Question: I am Developing VB.net application.
In that application I take 'DataGirdView' to display data.
I took 'DataSource' property of the datagridview to display 3 columns' data directly from database.
After those columns I add another 'DataGridViewComboBoxColumn'. Then I a want to add dynamic the data into that 'ComboBoxColumn'.
how to do this?

'''
Private Function CreatComboBoxWithEnum() As DataGridViewComboBoxColumn
Dim combo As New DataGridViewComboBoxColumn()
Sqlconn = New SqlConnection
Sqlconn.ConnectionString = "server=.\SQLEXPRESS_2005;Initial Catalog=MachineShopScheduling ;Integrated Security=SSPI;"
Dim adpter As New SqlDataAdapter
Dim ds As New DataTable
Try
Sqlconn.Open()
Dim Query As String
For Each dr As DataGridViewRow In DataGridView1.Rows
Dim val As String = dr.Cells("SrDataGridViewTextBoxColumn").Value.ToString
Query = "select OperationNo from RoutingCalculation where Sr ='" & val & "' "
COMMAND = New SqlCommand(Query, Sqlconn)
adpter.SelectCommand = COMMAND
adpter.Fill(ds)
combo.DataSource = ds
combo.DataPropertyName = "OperationNo"
combo.Name = "OperationNo"
OperationNo.ValueMember = "OperationNo"
OperationNo.DisplayMember = "OperationNo"
Next
Sqlconn.Close()
Catch ex As Exception
MessageBox.Show(ex.Message)
End Try
Return combo
End Function
'''
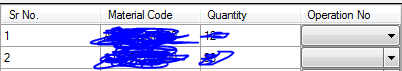
Answer: '''
Private Sub load_operationNo()
Sqlconn = New SqlConnection
Sqlconn.ConnectionString = "server=.\SQLEXPRESS_2005;Initial Catalog=MachineShopScheduling ;Integrated Security=SSPI;"
Try
op.Name = "OperationNo"
DataGridView1.Columns.Add(op)
Sqlconn.Open()
Dim Query As String
Dim i As Integer = 0
For Each dr As DataGridViewRow In DataGridView1.Rows
Dim OPno As New DataGridViewComboBoxCell
With OPno
Dim adpter As New SqlDataAdapter
Dim dt As New DataTable
Dim val As String = dr.Cells("SrDataGridViewTextBoxColumn").Value.ToString
Query = "select OperationNo from RoutingCalculation where Sr = " & val & " order by sr"
Using cmd As New SqlCommand(Query, Sqlconn)
adpter.SelectCommand = cmd
adpter.Fill(dt)
End Using
.DataSource = dt
.ValueMember = "OperationNo"
.DisplayMember = "OperationNo"
DataGridView1.Rows(i).Cells("OperationNo") = OPno
i = i + 1
End With
Next
Sqlconn.Close()
Catch ex As Exception
'MessageBox.Show(ex.Message)
End Try
End Sub
'''
This is the code to add dynamically add the data into DatagridViewComboboxColumn